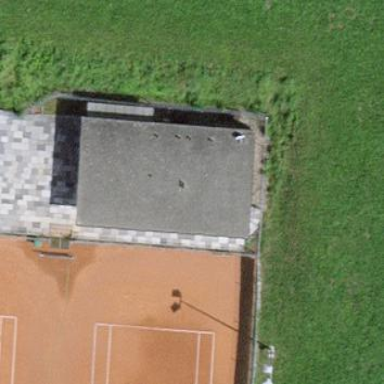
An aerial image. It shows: Building that is used for tennis.